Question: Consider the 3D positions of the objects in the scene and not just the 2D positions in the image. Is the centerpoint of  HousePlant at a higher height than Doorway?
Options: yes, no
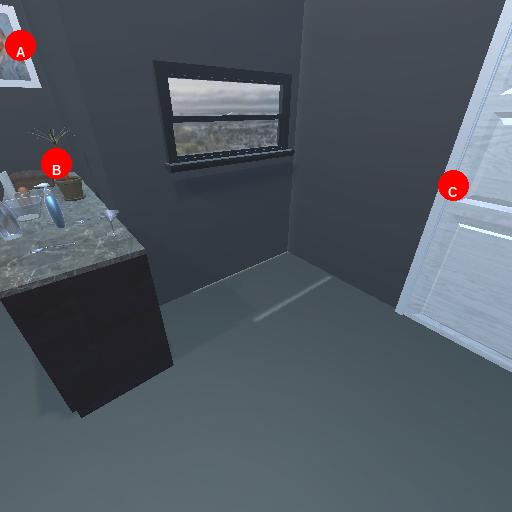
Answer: yes